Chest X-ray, AP view. Patient: 76 years old, sex M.
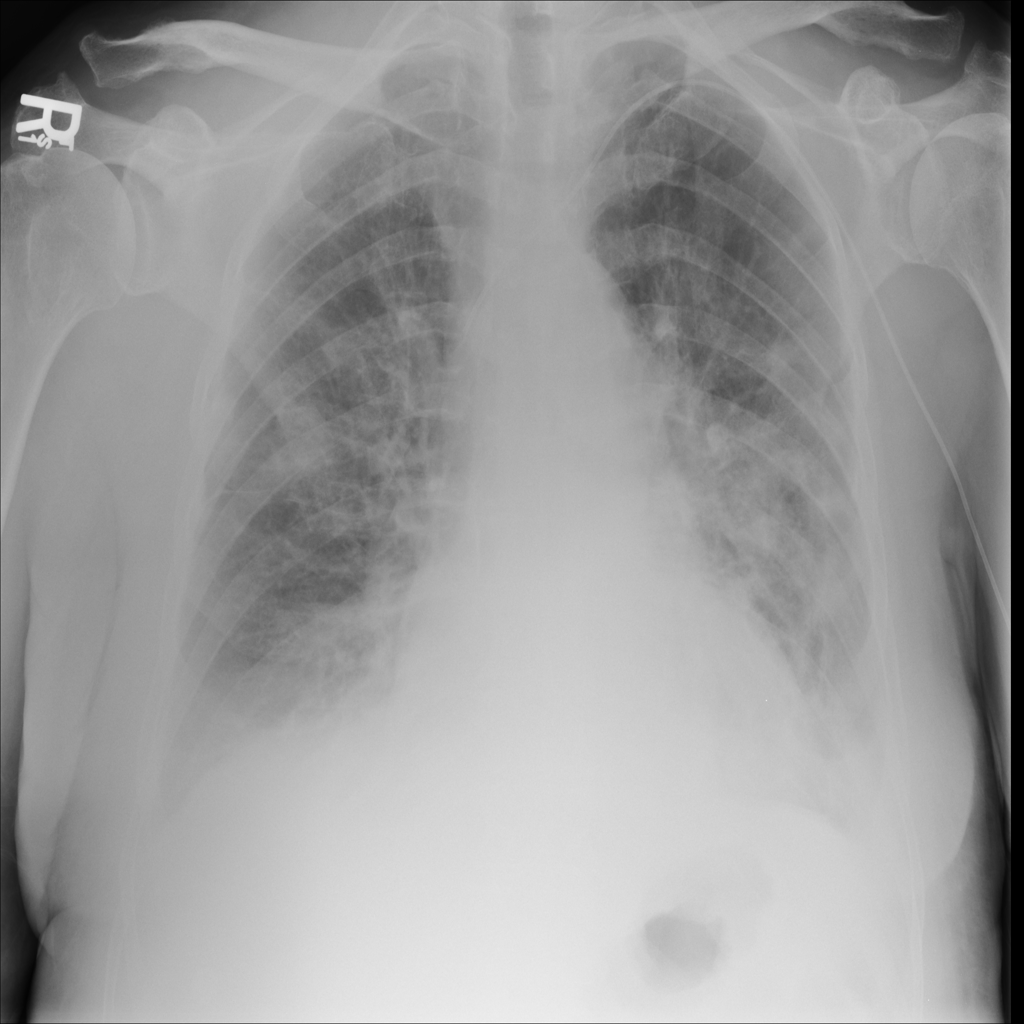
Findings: Effusion, Infiltration